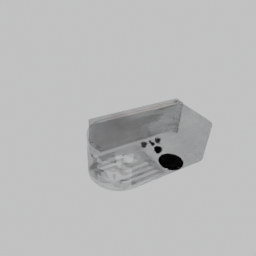
Label: electronics